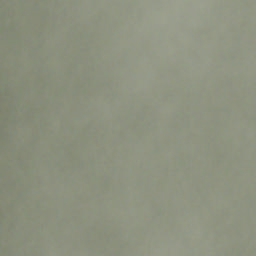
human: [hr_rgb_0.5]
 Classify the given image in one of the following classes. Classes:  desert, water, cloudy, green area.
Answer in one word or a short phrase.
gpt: cloudy